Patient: sex F, age 64
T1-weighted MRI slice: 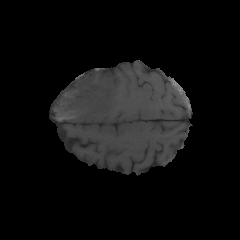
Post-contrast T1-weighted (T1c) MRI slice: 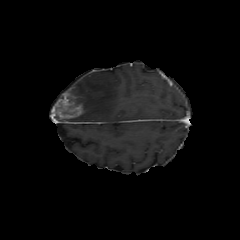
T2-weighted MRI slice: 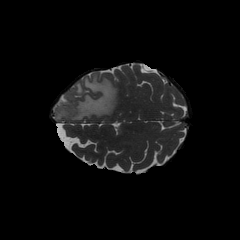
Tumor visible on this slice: yes
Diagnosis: Glioblastoma, IDH-wildtype
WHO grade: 4